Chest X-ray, PA view. Patient: 48 years old, sex M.
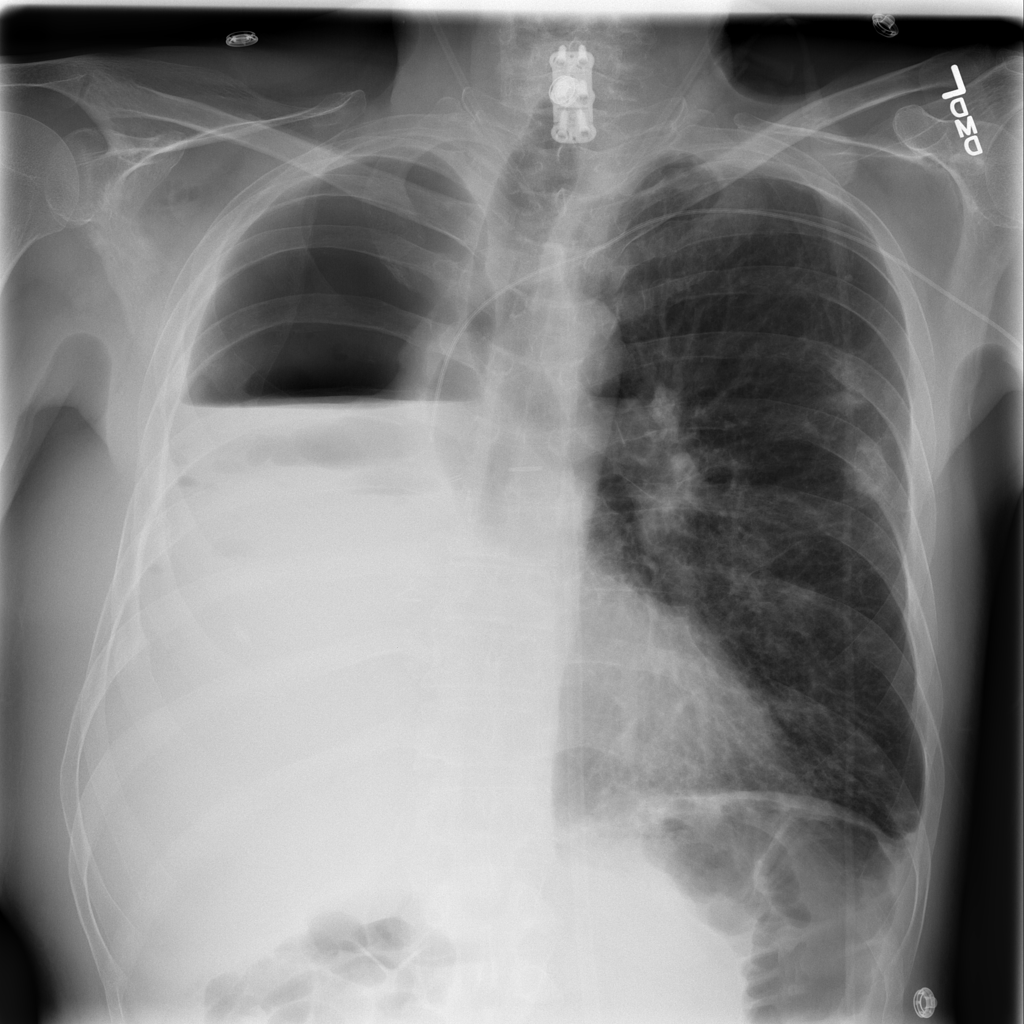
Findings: Infiltration